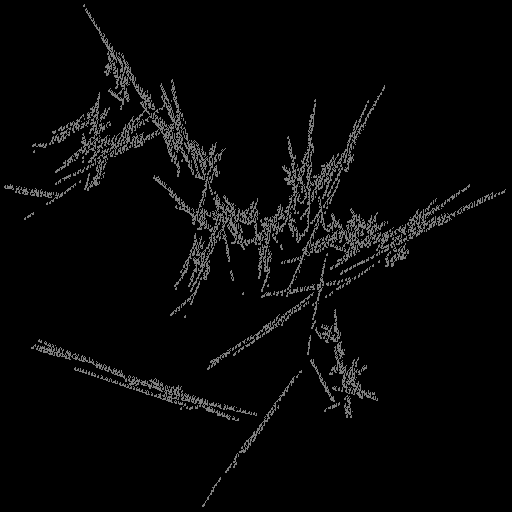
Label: groundpine